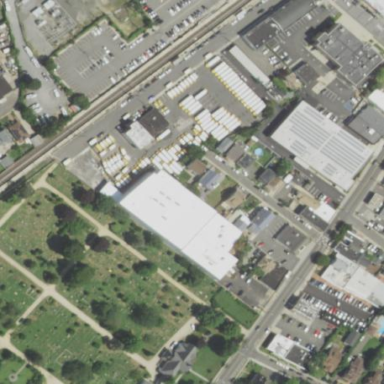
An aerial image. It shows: Building housing storage rental shop.